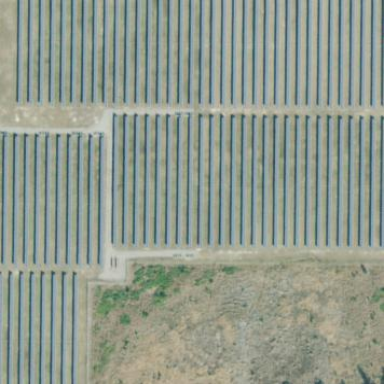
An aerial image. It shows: Solar power plant enclosed by fence. The plant generates electricity using photovoltaic technology.